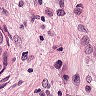
Metastatic tissue present: yes